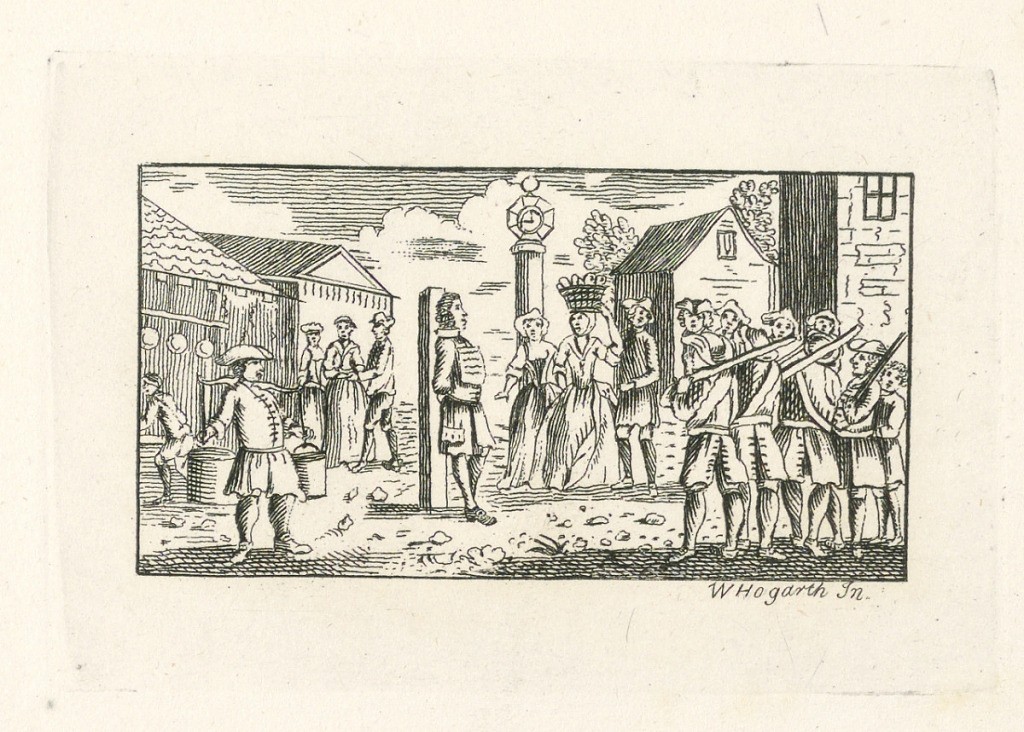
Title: Illustration for "Roman Military Punishment" by John Beaver
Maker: William Hogarth, English, 1697 - 1764
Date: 1725-1794
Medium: Etching on paper
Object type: Print
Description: Execution of a soldier in a square.